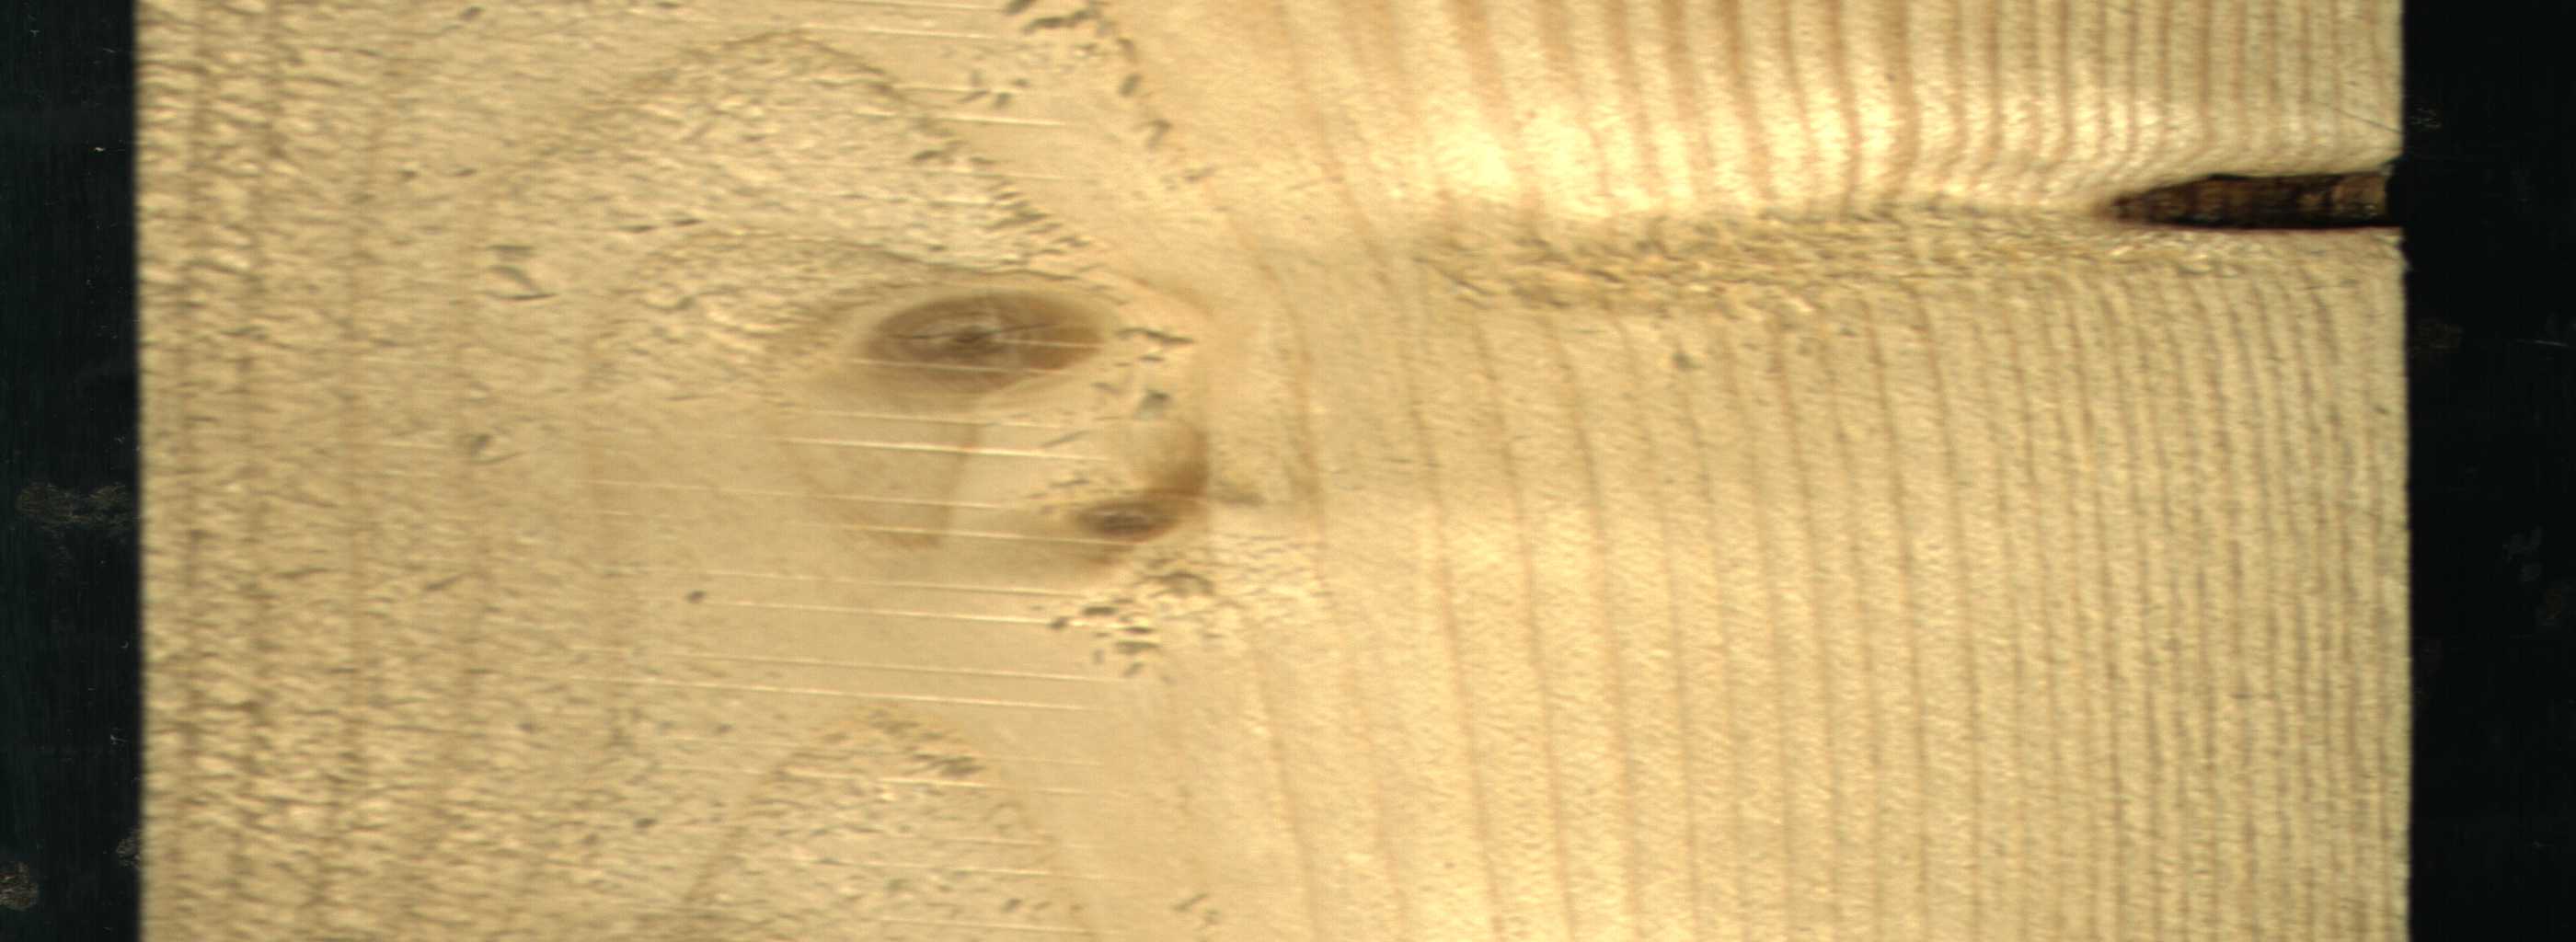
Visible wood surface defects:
Dead_Knot
Live_Knot
Live_Knot